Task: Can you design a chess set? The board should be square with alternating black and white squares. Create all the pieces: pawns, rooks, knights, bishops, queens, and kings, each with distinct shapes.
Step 2061:
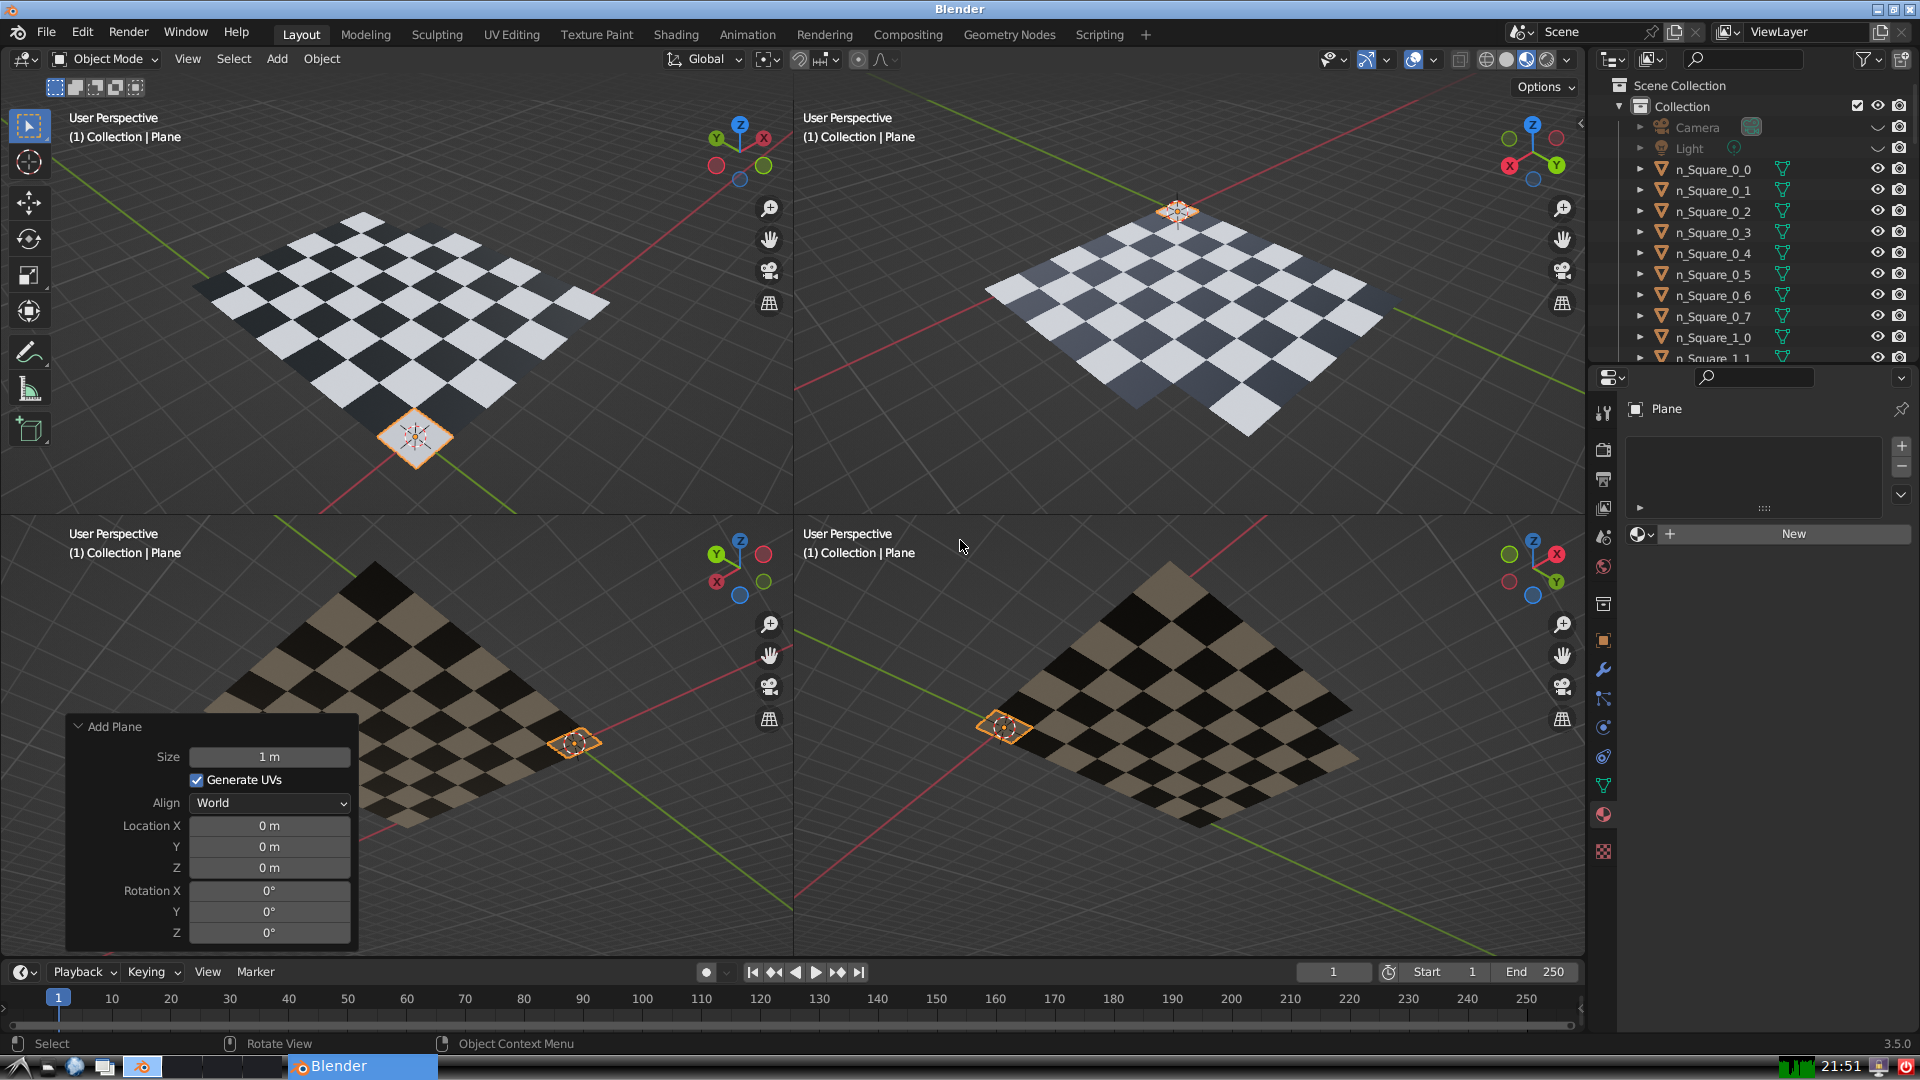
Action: {"key_press": ['Ctrl, Home']}